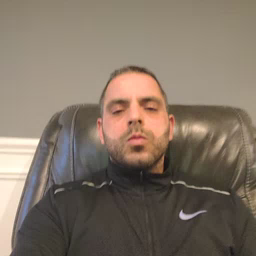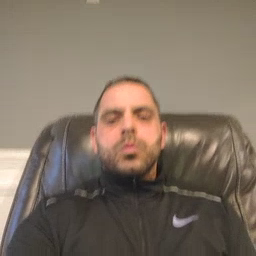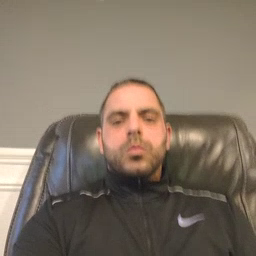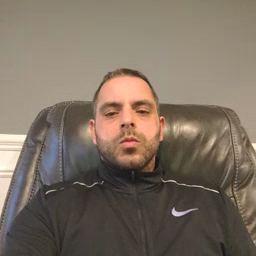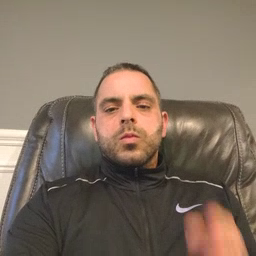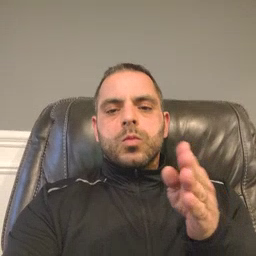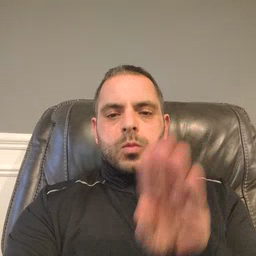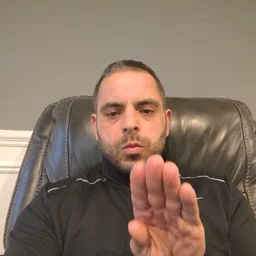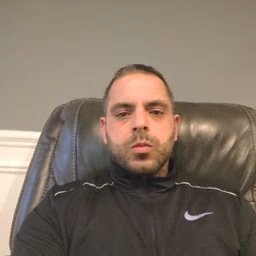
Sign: close